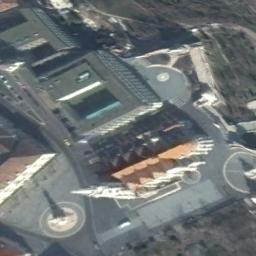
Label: palace